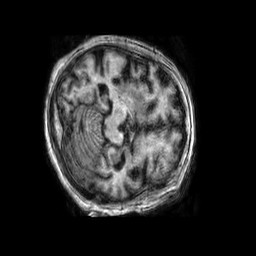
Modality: T1w
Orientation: axial
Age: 81
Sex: female
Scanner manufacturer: philips
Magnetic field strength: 1.5 T
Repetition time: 0.008278 s
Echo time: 0.003803 s